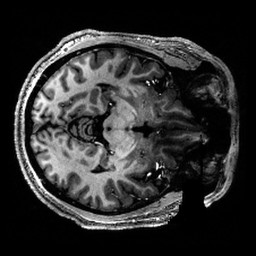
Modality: T1w
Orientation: axial
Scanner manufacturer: siemens
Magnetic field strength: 6.98 T
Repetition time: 5 s
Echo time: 0.00343 s